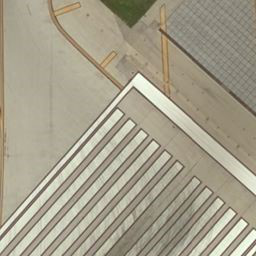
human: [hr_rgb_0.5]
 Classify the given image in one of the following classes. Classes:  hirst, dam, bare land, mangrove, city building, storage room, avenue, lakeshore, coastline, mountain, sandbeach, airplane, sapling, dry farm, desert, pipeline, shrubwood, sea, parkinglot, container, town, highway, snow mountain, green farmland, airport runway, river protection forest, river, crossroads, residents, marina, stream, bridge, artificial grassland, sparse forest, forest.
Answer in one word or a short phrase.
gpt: airport runway